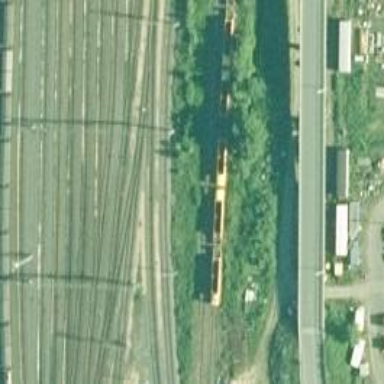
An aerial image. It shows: Railway yard.